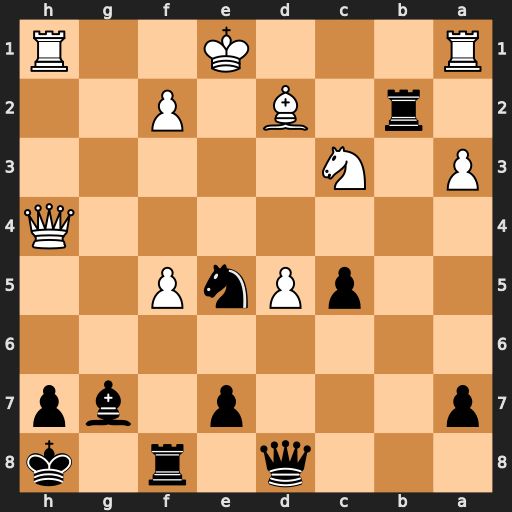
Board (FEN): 3q1r1k/p3p1bp/8/2pPnP2/7Q/P1N5/1r1B1P2/R3K2R
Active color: b
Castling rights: KQ
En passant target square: -
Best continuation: Nf3+ Ke2 Nxh4